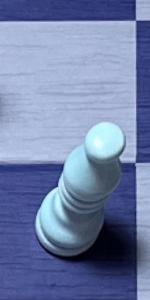
Label: Bishop_White